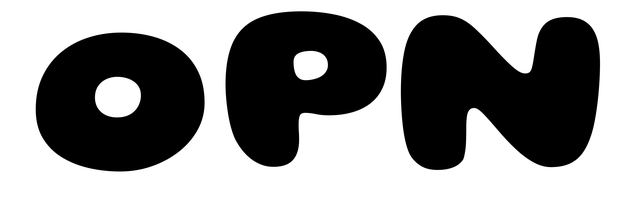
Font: Gluten_ExtraBold